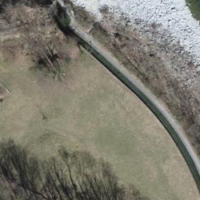
EUNIS habitat code: 24
Species observed at this site:
Pernis apivorus
Impatiens balfourii
Euphorbia cyparissias